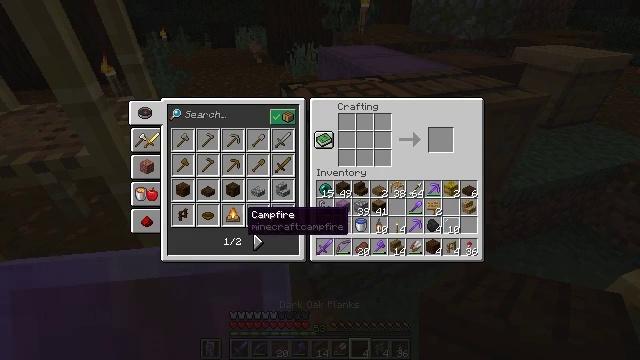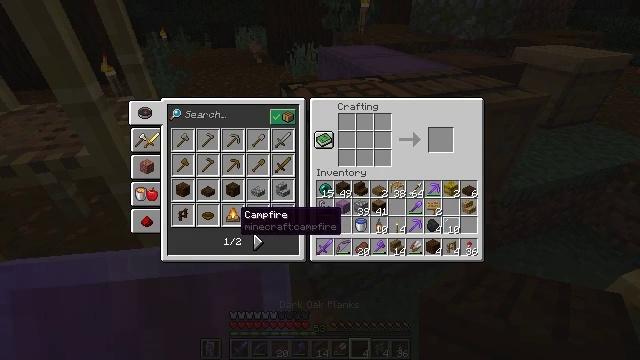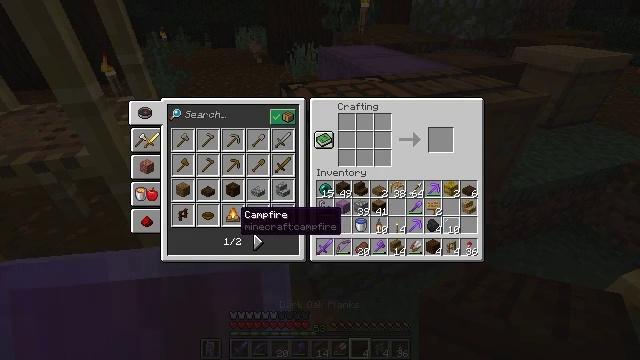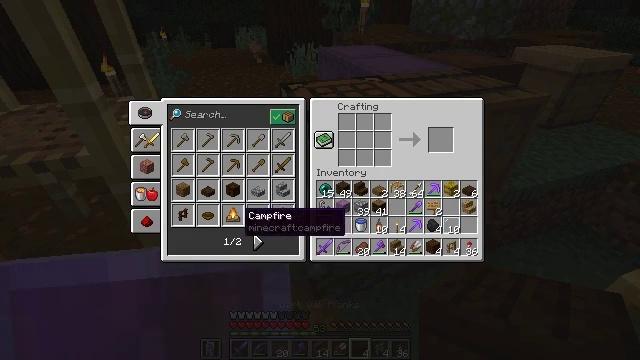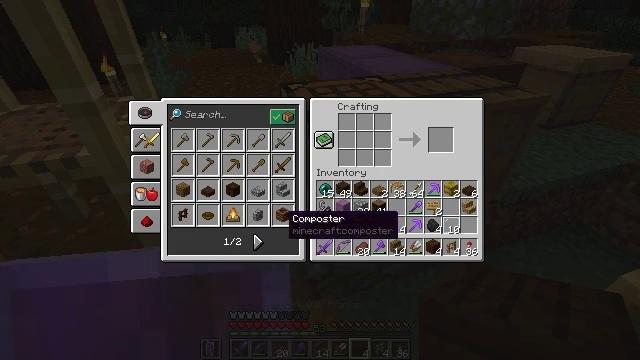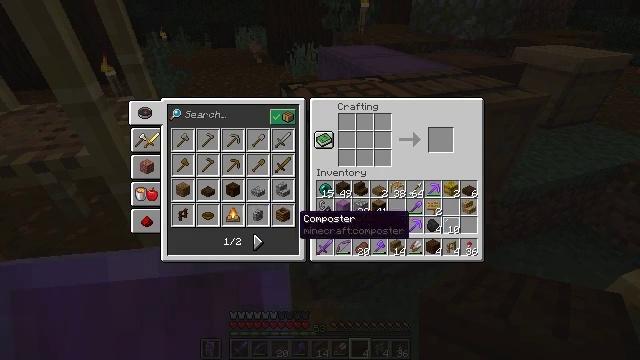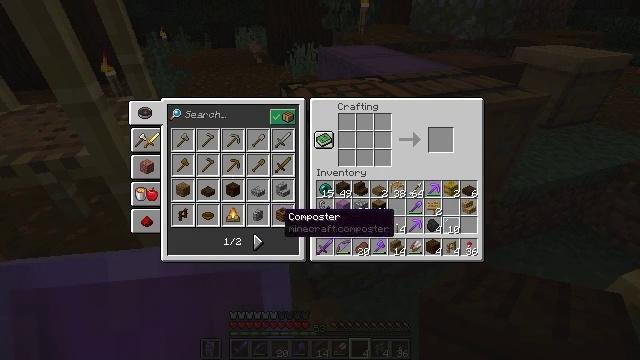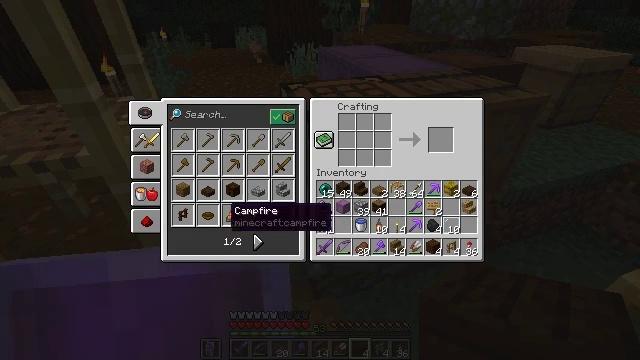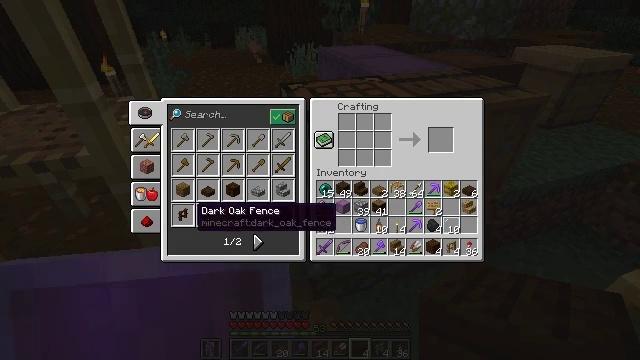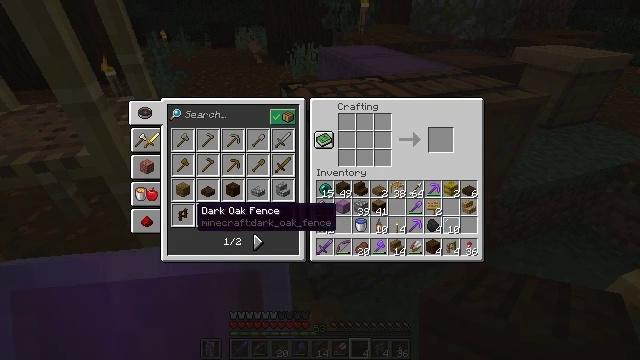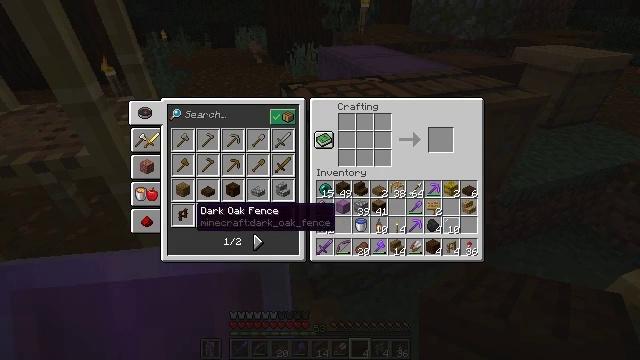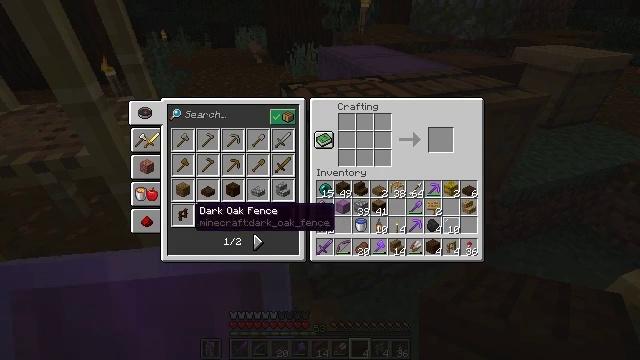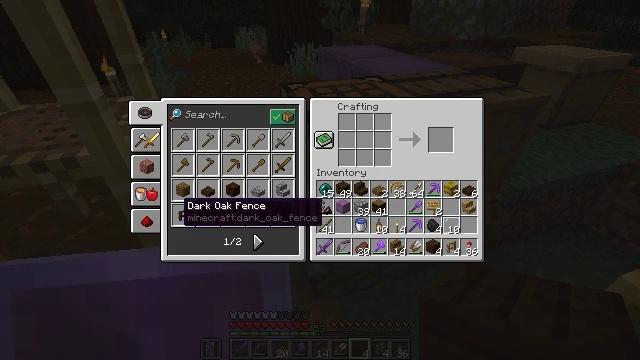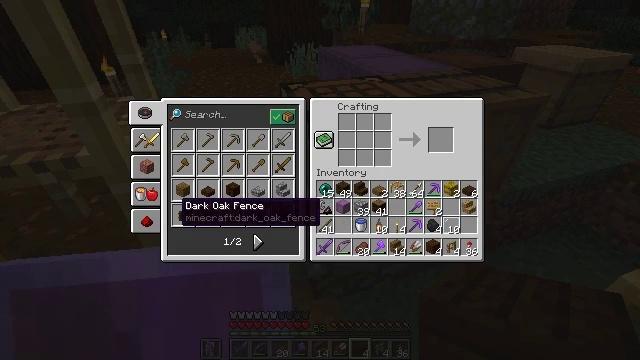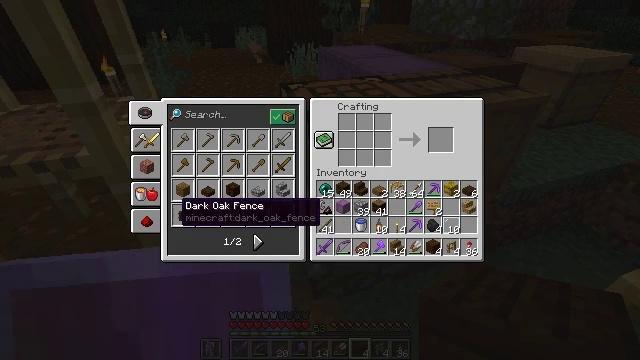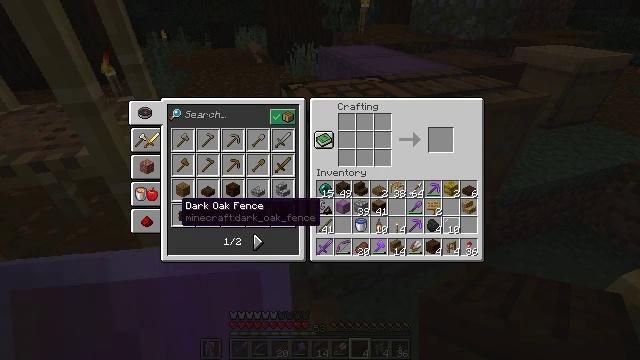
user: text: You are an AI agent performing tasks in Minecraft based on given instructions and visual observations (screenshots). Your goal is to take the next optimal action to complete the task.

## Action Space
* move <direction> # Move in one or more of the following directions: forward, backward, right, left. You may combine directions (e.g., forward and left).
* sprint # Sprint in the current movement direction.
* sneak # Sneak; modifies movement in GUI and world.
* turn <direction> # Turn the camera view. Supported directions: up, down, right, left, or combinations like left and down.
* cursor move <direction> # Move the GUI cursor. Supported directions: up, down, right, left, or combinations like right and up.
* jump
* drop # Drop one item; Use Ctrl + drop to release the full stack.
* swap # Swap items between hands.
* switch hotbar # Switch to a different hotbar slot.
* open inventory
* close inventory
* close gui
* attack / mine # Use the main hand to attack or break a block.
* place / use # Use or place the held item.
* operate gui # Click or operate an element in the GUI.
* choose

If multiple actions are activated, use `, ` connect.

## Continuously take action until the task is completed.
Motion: motion action
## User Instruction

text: Craft a dark oak fence.
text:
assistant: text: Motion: turn left
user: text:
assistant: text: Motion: no_op
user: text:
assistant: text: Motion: no_op
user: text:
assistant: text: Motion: turn right
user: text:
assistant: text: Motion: turn right
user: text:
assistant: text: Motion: turn left
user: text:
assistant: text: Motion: turn left
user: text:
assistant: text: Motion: turn left
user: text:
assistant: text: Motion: no_op
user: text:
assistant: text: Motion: no_op
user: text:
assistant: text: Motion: no_op
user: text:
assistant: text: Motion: turn left
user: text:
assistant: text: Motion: no_op
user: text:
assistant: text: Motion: no_op
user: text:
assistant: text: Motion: no_op
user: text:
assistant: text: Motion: no_op
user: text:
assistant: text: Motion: no_op
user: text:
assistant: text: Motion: no_op
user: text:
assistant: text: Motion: no_op
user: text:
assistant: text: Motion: no_op
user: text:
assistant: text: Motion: no_op
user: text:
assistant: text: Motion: no_op
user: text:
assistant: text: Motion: no_op
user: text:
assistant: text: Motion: attack / mine
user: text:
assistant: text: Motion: attack / mine
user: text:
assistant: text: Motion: attack / mine
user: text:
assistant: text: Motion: no_op
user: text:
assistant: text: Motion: turn right
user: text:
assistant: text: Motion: turn right
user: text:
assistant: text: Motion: turn right and up